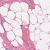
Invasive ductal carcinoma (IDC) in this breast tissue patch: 0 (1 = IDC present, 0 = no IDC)